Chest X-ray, PA view. Patient: 40 years old, sex M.
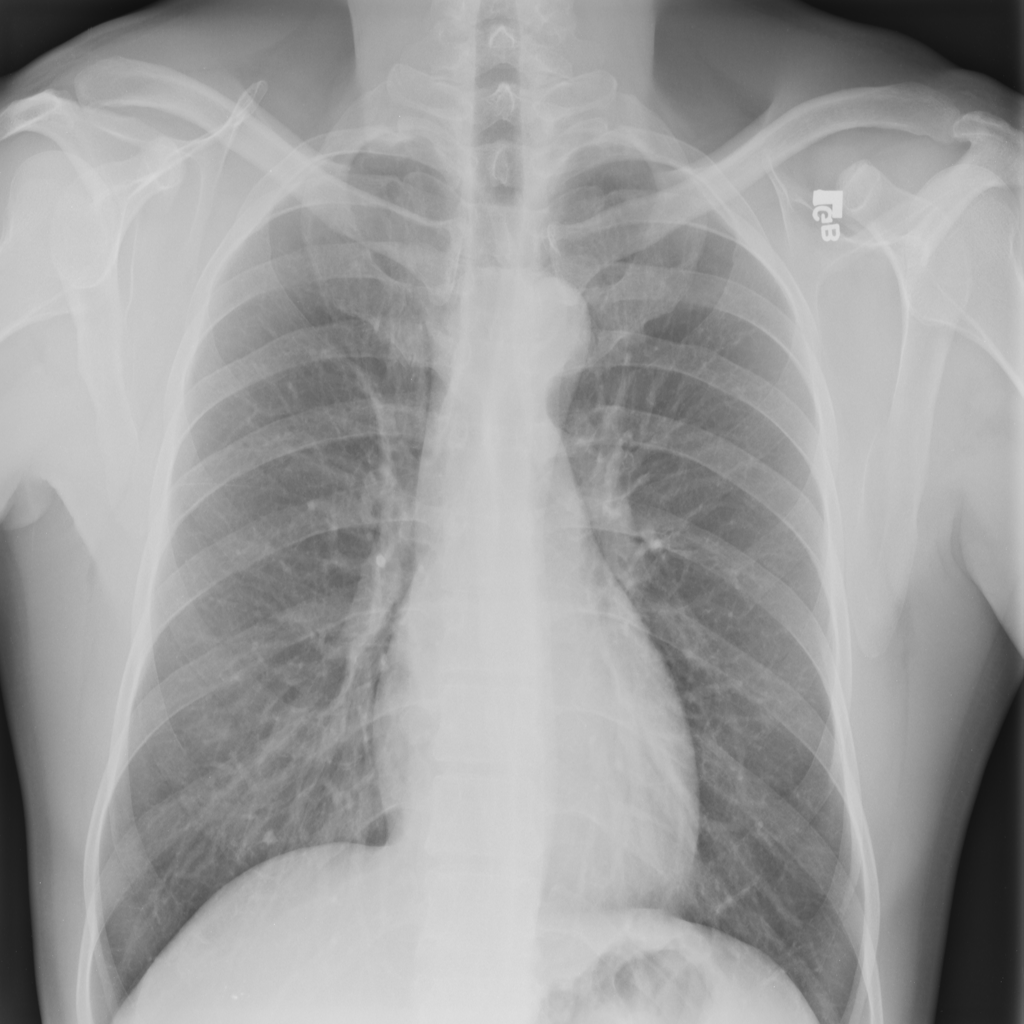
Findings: No Finding